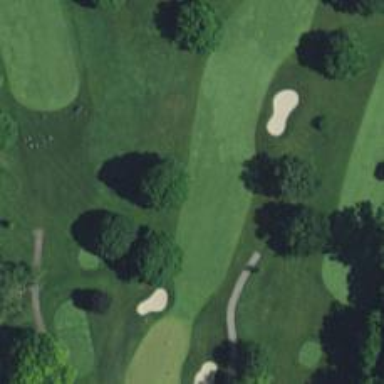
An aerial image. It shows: Golf hole.